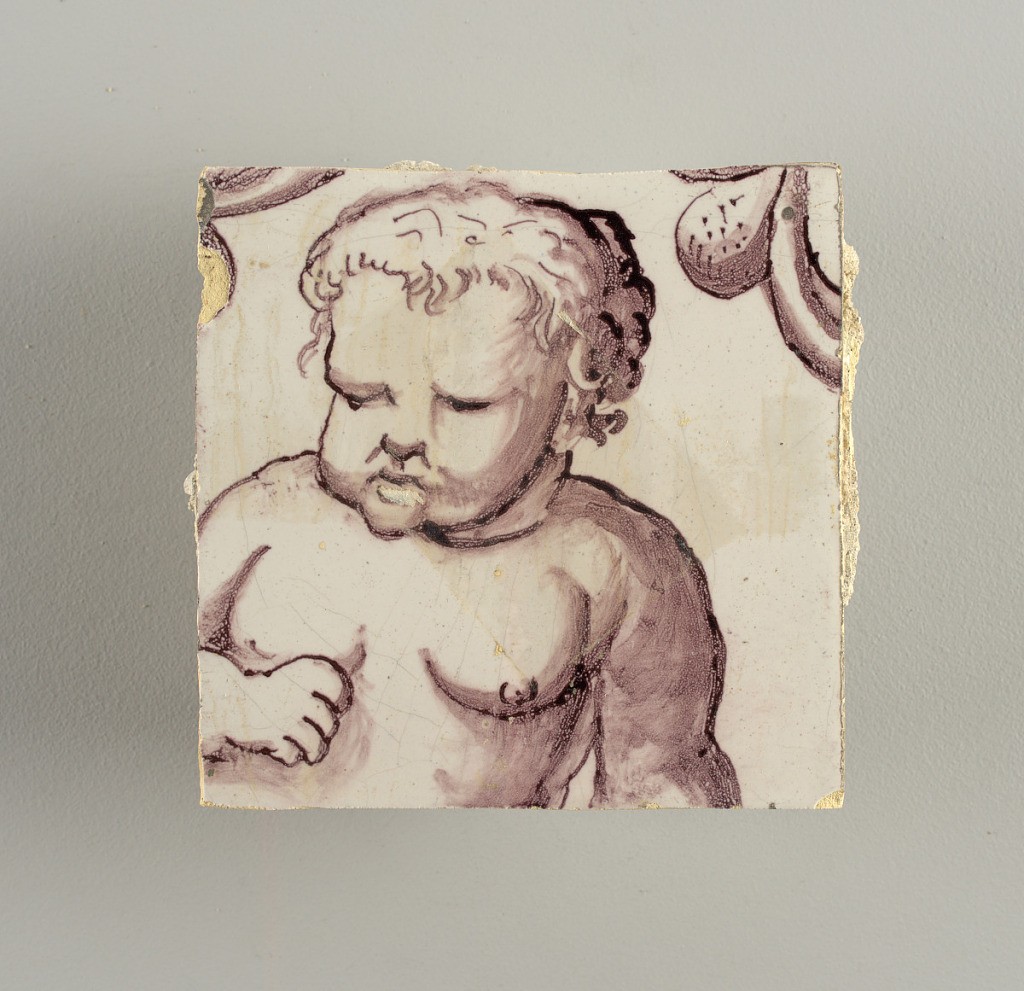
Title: Wall facing
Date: ca. 1725
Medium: Tin-glazed earthenware, underglaze
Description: Horizontal rectangle.  Thirty-seven tiles wide and twenty-one high with opening for door or window nineteen and one-half tiles high and twelve wide.  To left and right of opening, centered canopy above. Left, woman representing Hope, right, a sculputure urn.  Centered above opening, a mascaron.  Arabesque design of foliage.